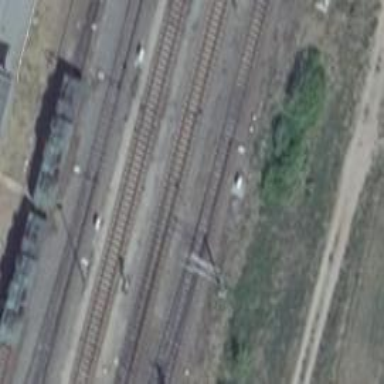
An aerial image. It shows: Railway switch.